Question: First I am developing an extension for custom price and I have an input on product page, this is an image describes what I've done :

when a customer enters the price he wants and clicks add to cart, the product must be added with that price added by him.
I know that can be coded in the controller but I don't know how?
this is the controller empty class :
'''
<?php
class WebDirect_CustomPrice_savePriceController extends Mage_Core_Controller_Front_Action{
//put your code here
}
'''
anyone knows how that add to cart button works(code)
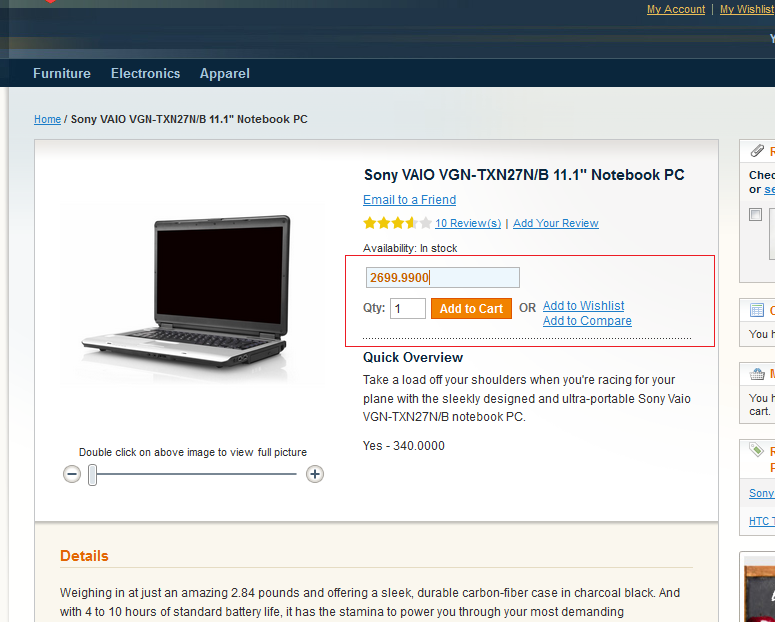
Answer: You need to call final_price observer for it. Need to follow bellow steps:
1 add Observer in etc/config.xml
'''
<events>
<catalog_product_get_final_price>
<observers>
<xyz_catalog_price_observer>
<type>singleton</type>
<class>Xyz_Catalog_Model_Price_Observer</class>
<method>apply_customprice</method>
</xyz_catalog_price_observer>
</observers>
</catalog_product_get_final_price>
</events>
'''
1. Add method in you model apply_customprice() public function apply_customprice($observer)
{
$event = $observer->getEvent();
$product = $event->getProduct();
// ADDD LOGIC HERE to get price added by customer
$product->setFinalPrice($specialPrice); // set the product final price
return $this;
}
Click on below like where you can find how to set custom price when product added in cart.
<URL>